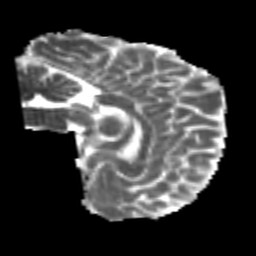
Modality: MD
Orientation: sagittal
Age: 25
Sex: male
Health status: healthy
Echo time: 0.074 s